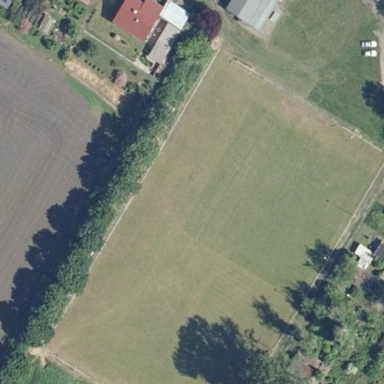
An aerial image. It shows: Soccer pitch for leisure land activities.